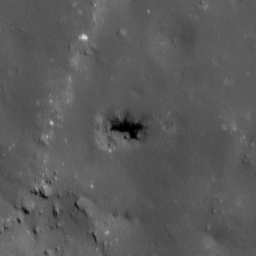
Pit: Jackson 3
Host crater: Jackson
Host type: impact_melt
Lunar coordinates: latitude 22.199, longitude 197.149